高一 · 立体几何学
在正方体 $A B C D-A_{1} B_{1} C_{1} D_{1}$ 中, 截面 $A_{1} B D$ 与底面 $A B C D$ 所成二面角 $A_{1}-B D-A$的正切值等于( )
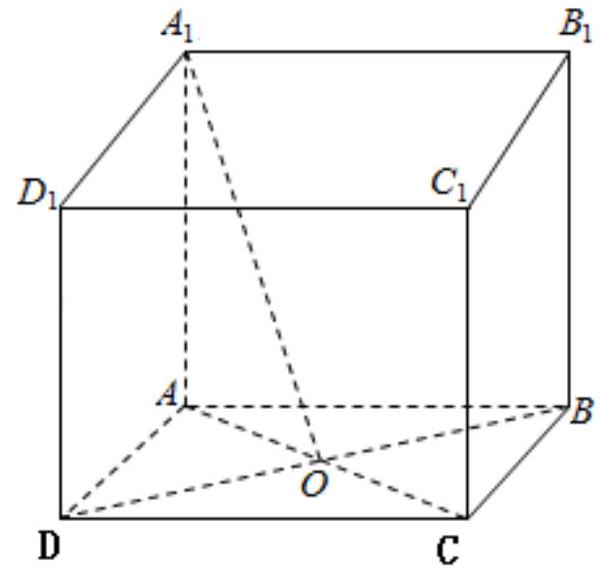
$\frac{\sqrt{3}}{3}$
B. $\frac{\sqrt{2}}{2}$
c. $\sqrt{2}$
D. $\frac{2}{3}$
答案: C
解析: 【分析】

先找二面角 $A_{1}-B D-A$ 的平面角, 在 $\triangle A_{1} O A$ 中, $\angle A_{1} O A$ 即为二面角 $A_{1}-B D-A$ 的平面角

【详解】

连接 $A C$ 交 $B D$ 与点 $O$, 如图所示,

因为 $A A_{1} \perp B D, A C \perp B D$,

所以 $\angle A_{1} O A$ 即为二面角 $A_{1}-B D-A$ 的平面角,

在 $\triangle A_{1} O A$ 中, $A A_{1}=a, A O=\frac{\sqrt{2}}{2} a$,

所以二面角 $A_{1}-B D-A$ 的正切值为 $\sqrt{2}$

故选 $C$.

【点睛】

这是利用面面垂直来找二面角的问题，找二面角的关键是过公共棱上同一点，在两半平面内作棱的垂线, 找两垂线所成角. 常用方法是用三垂线定理或其逆定理.